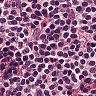
Metastatic tissue present: no